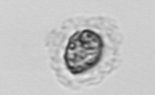
Label: Emiliania_huxleyi